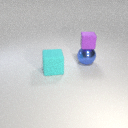
large cyan rubber cube to the left of large blue metal sphere